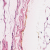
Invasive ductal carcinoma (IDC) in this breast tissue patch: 0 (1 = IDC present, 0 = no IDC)